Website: home-depot
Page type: billing-address
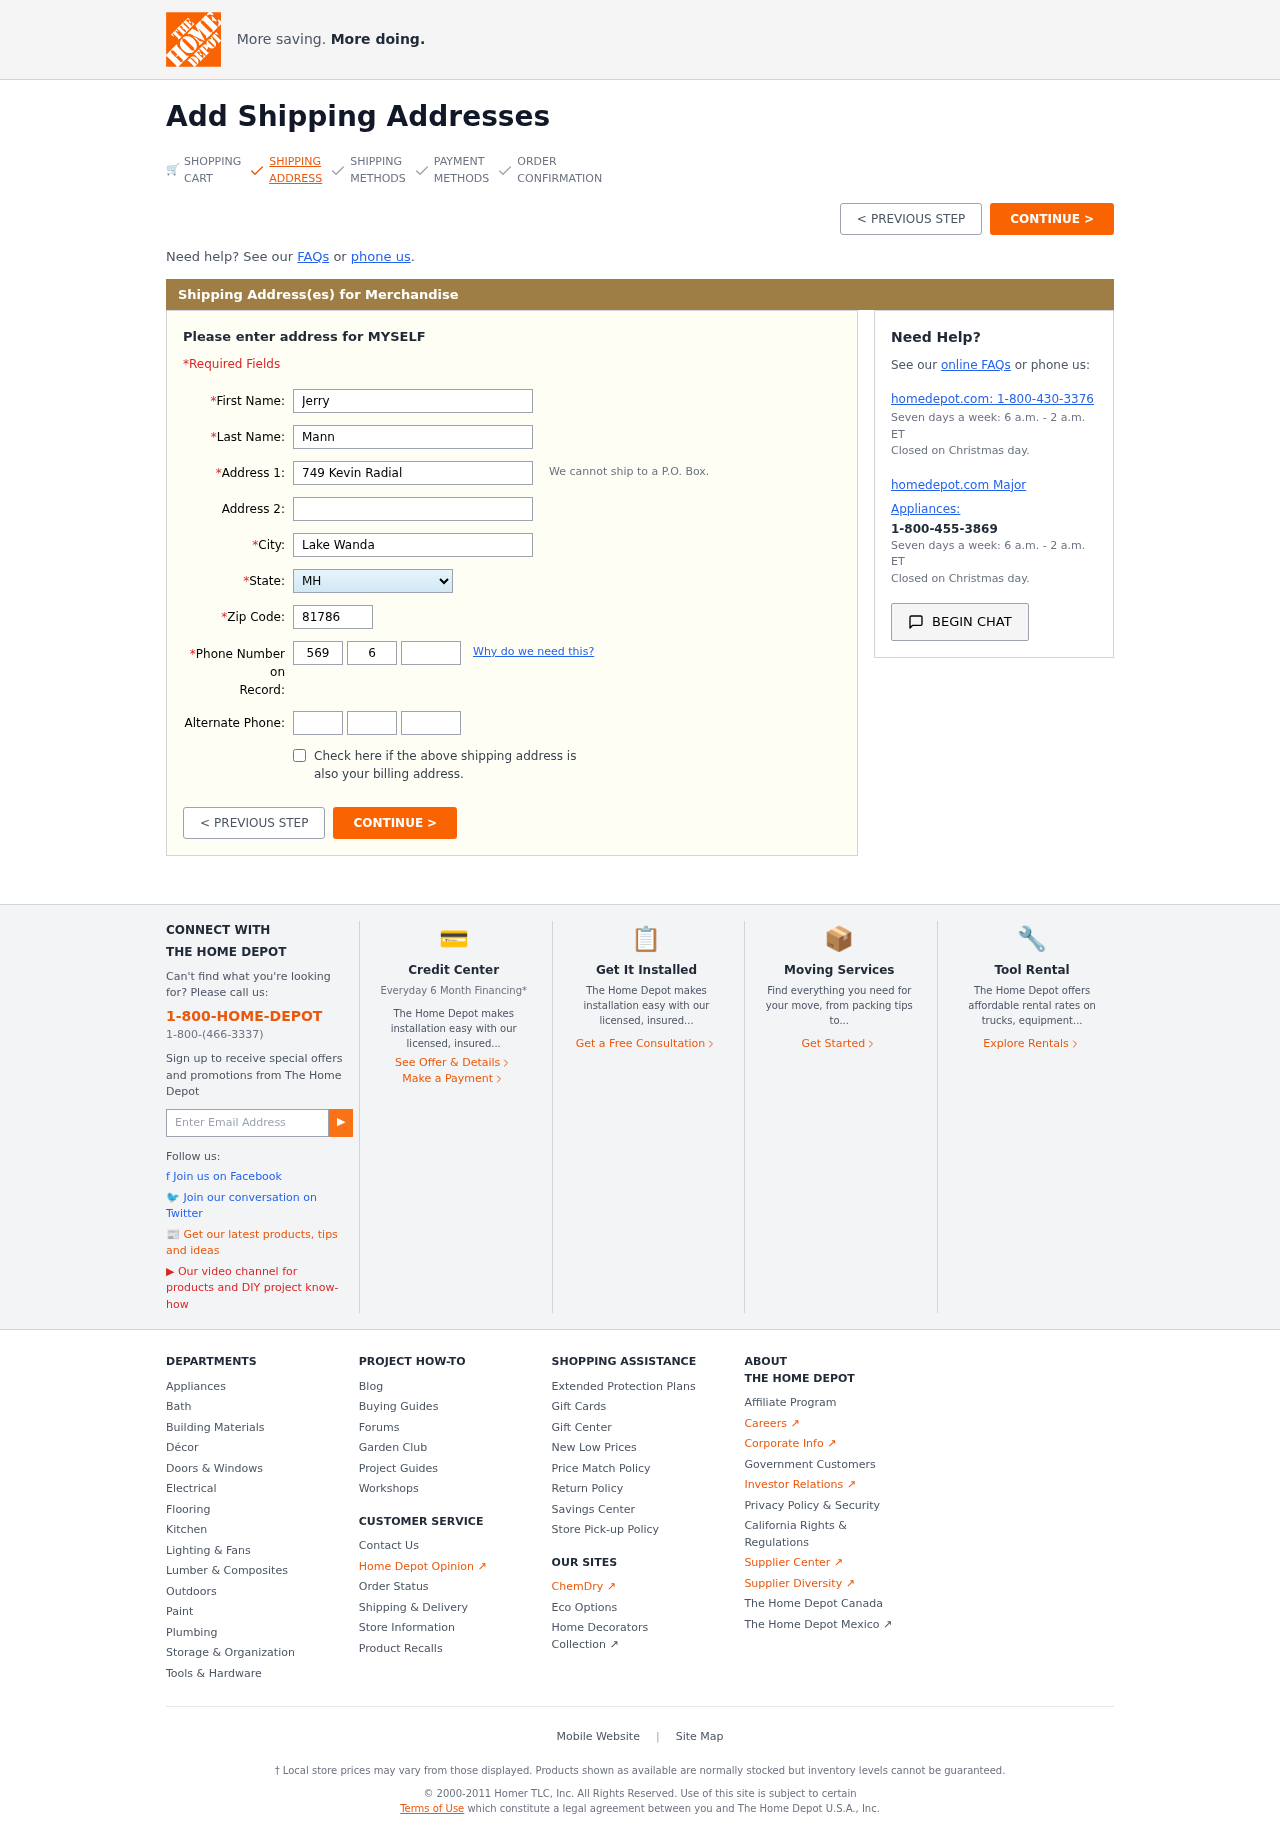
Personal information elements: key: PII_STATE
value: MH
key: PII_FIRSTNAME
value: Jerry
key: PII_LASTNAME
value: Mann
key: PII_STREET
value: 749 Kevin Radial
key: PII_CITY
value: Lake Wanda
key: PII_POSTCODE
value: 81786
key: PII_PHONE_AREA
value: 569
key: PII_PHONE_PREFIX
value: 694
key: PII_PHONE_LINE
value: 0784
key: PII_PHONE_ALT_AREA
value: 217
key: PII_PHONE_ALT_PREFIX
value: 442
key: PII_PHONE_ALT_LINE
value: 0421